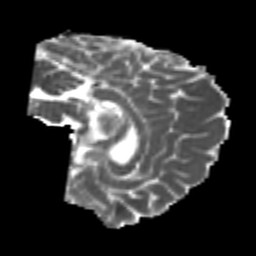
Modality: MD
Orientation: sagittal
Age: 23
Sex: male
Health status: healthy
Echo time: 0.074 s